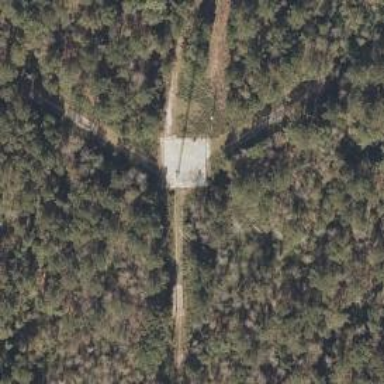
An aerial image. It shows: Man-made mast used for communication purposes.